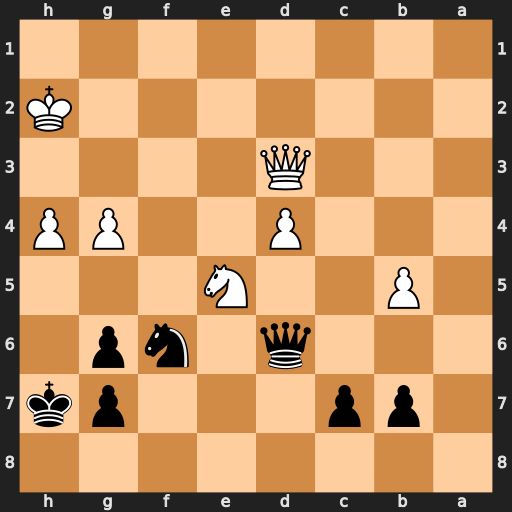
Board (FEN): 8/1pp3pk/3q1np1/1P2N3/3P2PP/3Q4/7K/8
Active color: b
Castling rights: -
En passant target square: -
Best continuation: Nxg4+ Kg2 Nxe5